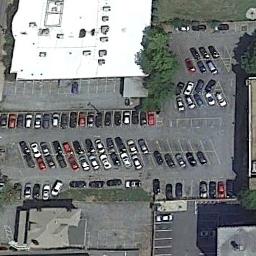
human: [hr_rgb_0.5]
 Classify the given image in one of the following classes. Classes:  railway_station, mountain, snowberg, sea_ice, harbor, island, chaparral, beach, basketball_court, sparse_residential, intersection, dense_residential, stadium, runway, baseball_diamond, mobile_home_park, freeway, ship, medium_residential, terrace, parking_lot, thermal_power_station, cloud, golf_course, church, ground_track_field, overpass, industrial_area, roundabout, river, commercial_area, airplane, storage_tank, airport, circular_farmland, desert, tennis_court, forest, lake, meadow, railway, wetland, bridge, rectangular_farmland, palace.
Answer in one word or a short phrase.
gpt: parking_lot